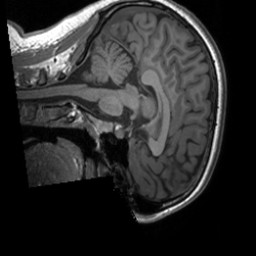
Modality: T1w
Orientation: sagittal
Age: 21
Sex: female
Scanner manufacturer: siemens
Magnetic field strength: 3 T
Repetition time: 1.9 s
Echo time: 0.00226 s